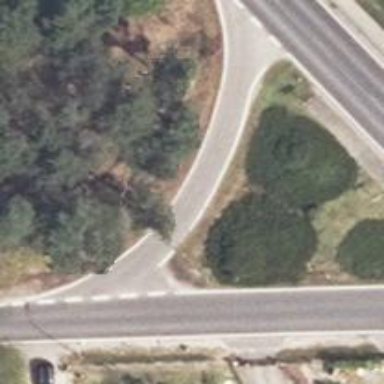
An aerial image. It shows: Secondary link road.